Question: I am working on an Umbraco(6.0.5) project and eveything was fine till yesterday. Today, the Create dialog stopped working properly on the main Content tree and the Media tree. The dialog is just coming up empty as shown in the attached image. This is affecting all the existing subfolders too.
I opened the chrome developer tools to see if there are any JS errors but didn't find any. The CMS is making a call to the backend to get the fields that should populate the Create dialog and the call has a 200 OK status but an empty response.
Any help is appreciated.

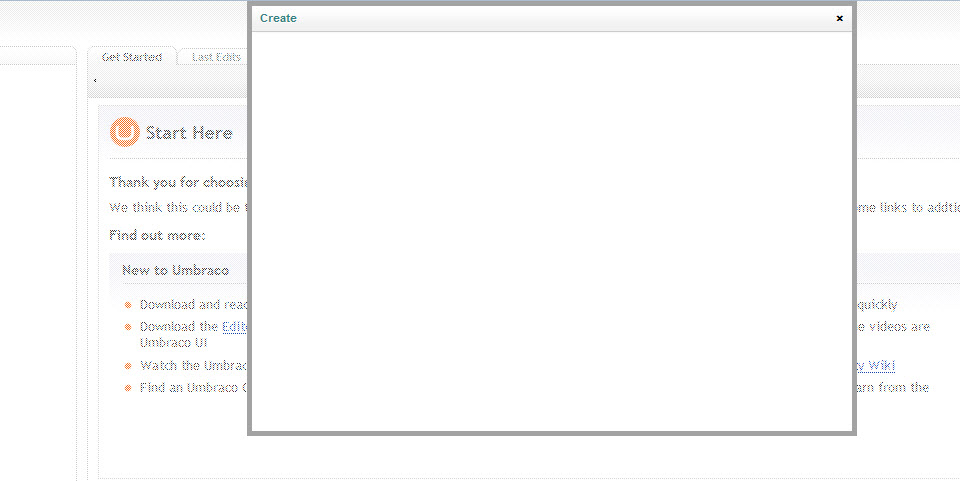
Answer: Things like this don't just happen, and in a CMS like Umbraco it is unlikely that it has just broken :)
However, there are a few things to check:
Look at the internal Umbraco logs '~/app_data/logs/' as thee will show you where it is falling over. There may be a timeout, a file it can't find and the logs will record all exceptions and warning etc.
Depending on where the CMS is hosted, check the Event Viewer for application issues.
If you don't have ELMAH installed in the application, install it. It's one of the first things I install. I set it to ignore 404 errors but log and email me regarding any other exceptions.
Finally, it's vital that you review what happened between yesterday and today. Check the source control logs, check whether any new files have been deployed, check whether any amendments have been made to data types, document types or directly to the database. Like I say, things like this don't just happen. It is much more likely that a change has been made that has knocked something out. If you don't check, this could and most likely will happen again.